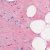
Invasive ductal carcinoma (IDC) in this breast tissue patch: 1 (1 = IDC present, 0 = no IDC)